Current action and preconditions to check: path_clear

Your task: For each precondition in the list above, predict whether it will hold at this action.

Consider the current scene as observed from the mobile robot's camera, and analyze the predicted future states of all dynamic agents (e.g., people, animals, vehicles, or any moving entities) within the NEXT SECOND.

IMPORTANT: Only answer "very likely" if you are absolutely certain—based on strong, clear evidence—that a dynamic agent will violate the precondition in the predicted future state. Do NOT answer "very likely" for unlikely, ambiguous, or low-probability risks.

Ask yourself for each precondition: Is there a high probability, with clear and convincing evidence, that the predicted future states of any dynamic agent will interfere with the predicted future state of the currently executing action within the NEXT SECOND, causing that precondition to fail?

Assess the risk level based on these predictions. Use "likely" or "very likely" if motions create a clear risk of interference.

Use "neutral" or "improbable" if agents are nearby but their predicted paths are clearly diverging or non-conflicting.

Failure Risk Categories: "very improbable", "improbable", "neutral", "likely", "very likely"

Answer Format: Output ONLY the probability_of_failure value from these categories: "very improbable", "improbable", "neutral", "likely", "very likely"

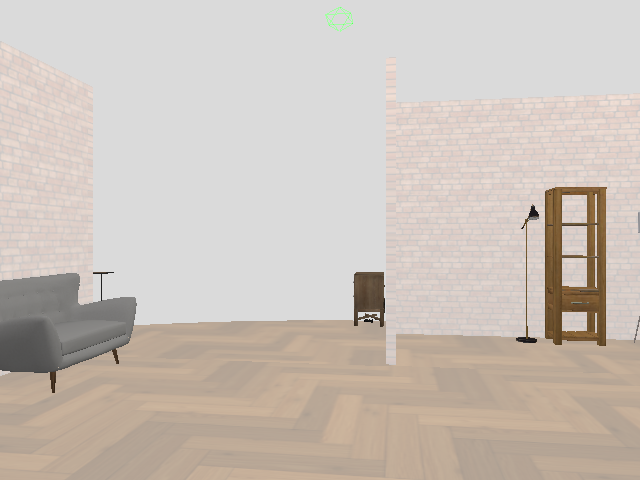

Answer: very improbable